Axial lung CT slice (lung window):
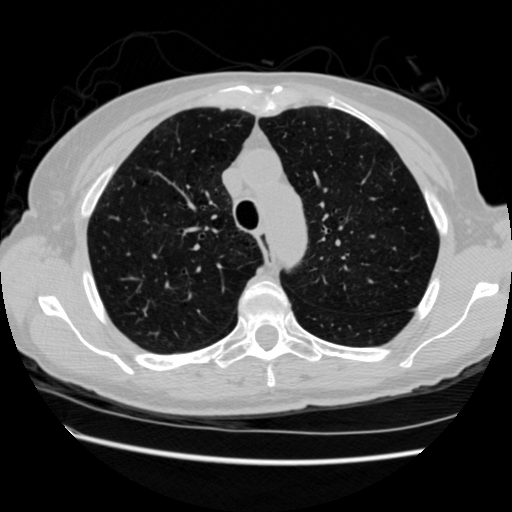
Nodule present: no